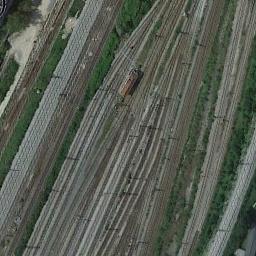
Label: railway